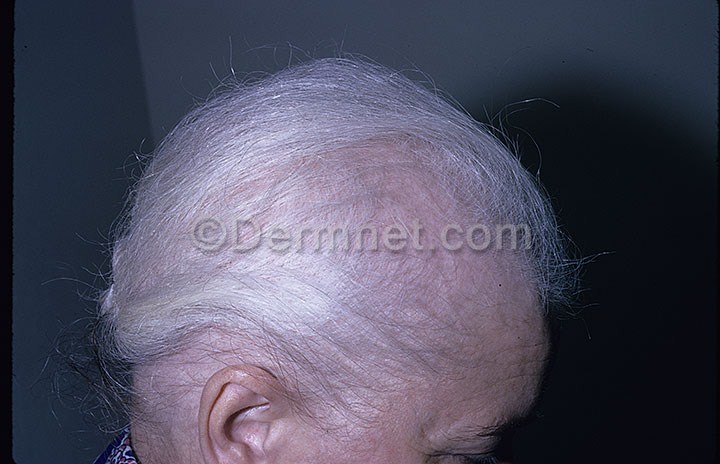
Disease: Nail Fungus and other Nail Disease